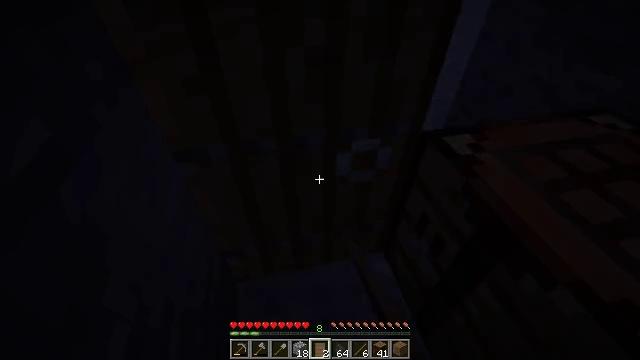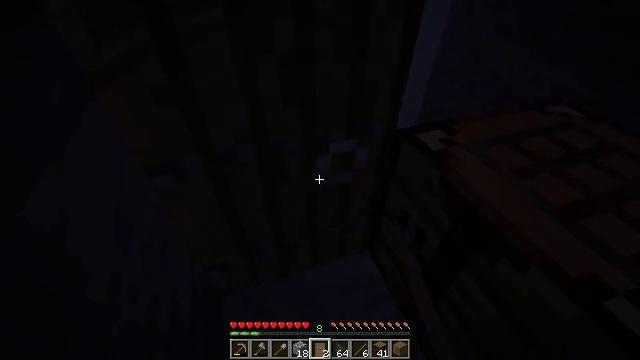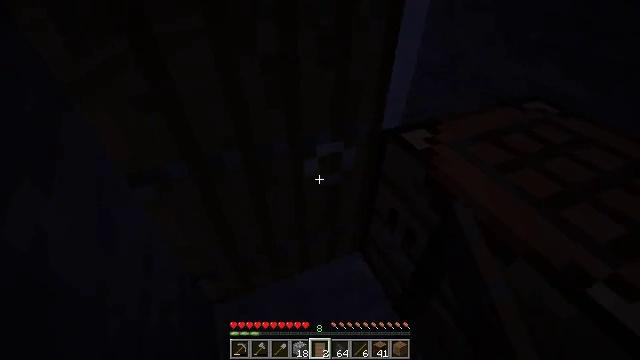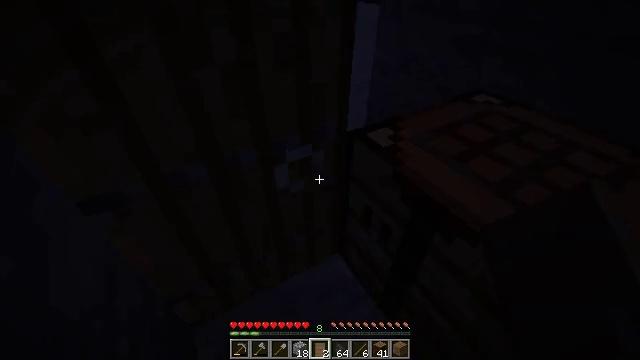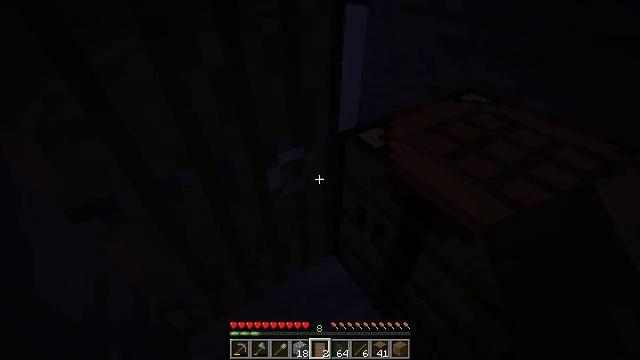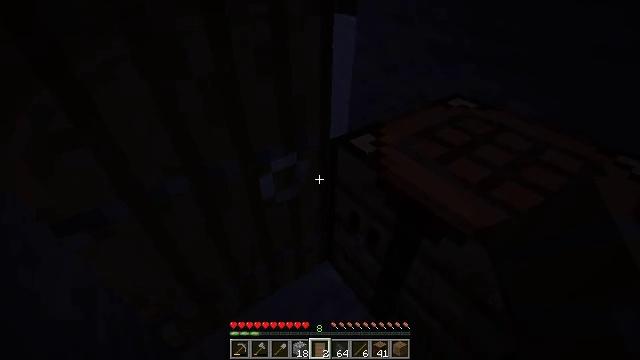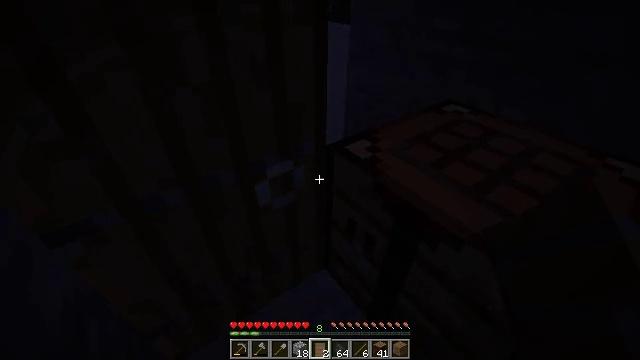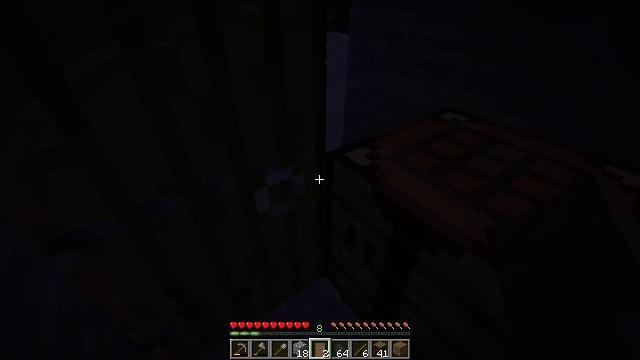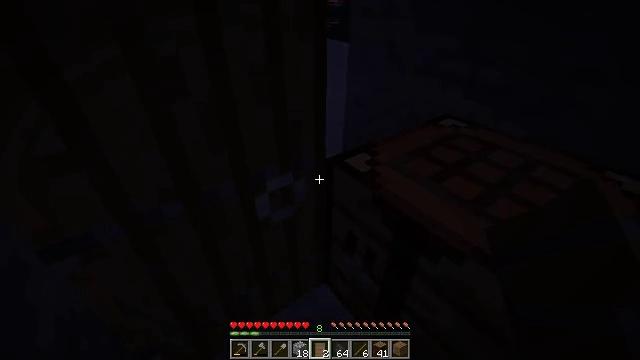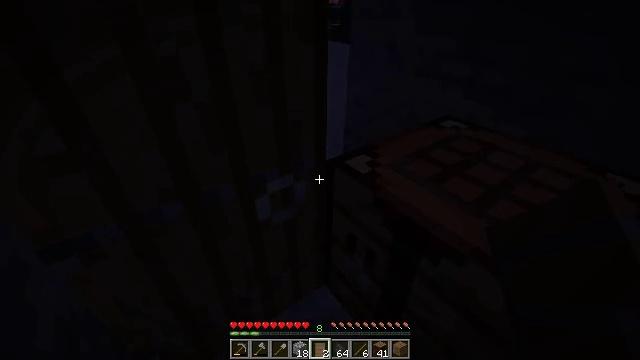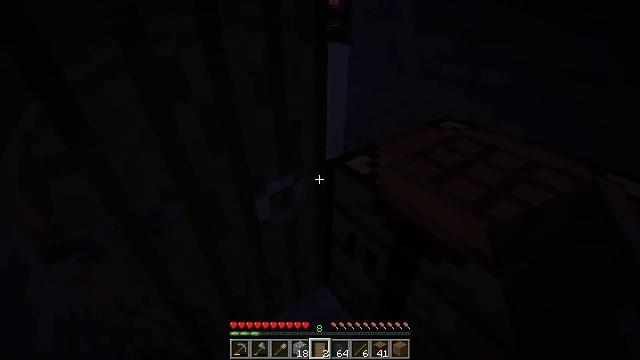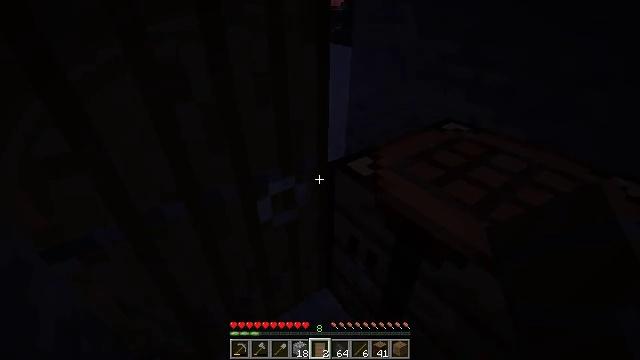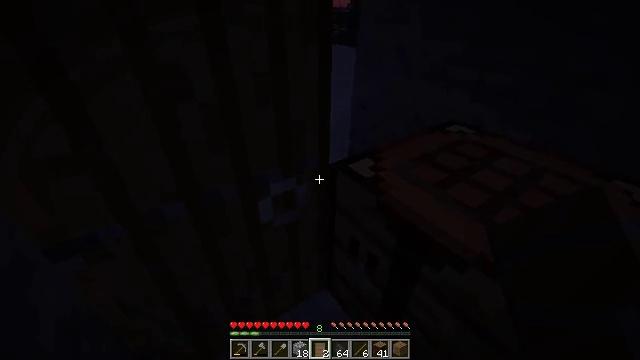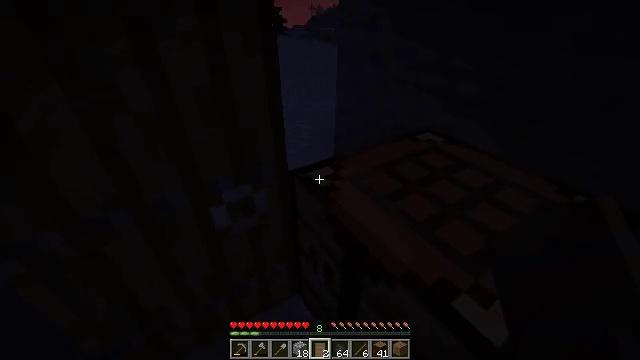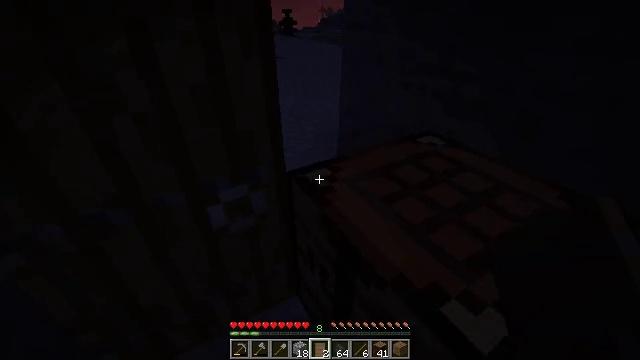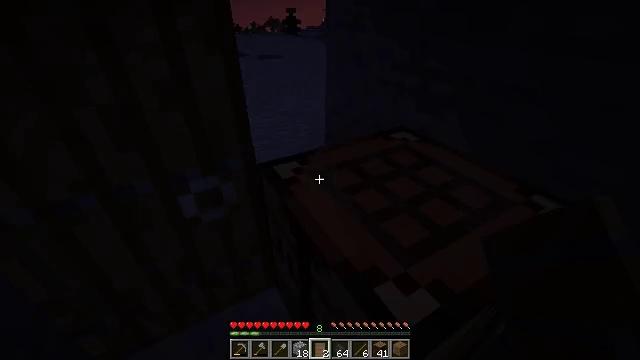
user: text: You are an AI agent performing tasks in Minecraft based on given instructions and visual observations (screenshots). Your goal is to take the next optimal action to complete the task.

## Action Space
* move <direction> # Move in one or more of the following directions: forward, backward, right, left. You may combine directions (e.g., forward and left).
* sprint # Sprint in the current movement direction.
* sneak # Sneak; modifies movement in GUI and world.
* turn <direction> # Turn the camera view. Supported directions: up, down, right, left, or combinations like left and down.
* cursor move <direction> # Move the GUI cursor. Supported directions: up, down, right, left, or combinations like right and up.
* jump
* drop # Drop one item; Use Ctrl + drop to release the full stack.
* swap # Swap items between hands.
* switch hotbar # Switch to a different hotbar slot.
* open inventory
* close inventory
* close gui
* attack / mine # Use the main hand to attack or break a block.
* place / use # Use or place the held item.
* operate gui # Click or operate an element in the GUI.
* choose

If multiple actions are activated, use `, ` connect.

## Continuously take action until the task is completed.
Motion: motion action
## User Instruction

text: Collect the spruce door for reuse.
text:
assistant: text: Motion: turn right
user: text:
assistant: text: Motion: turn right
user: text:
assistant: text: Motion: turn right and up
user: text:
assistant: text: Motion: turn right
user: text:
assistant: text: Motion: turn right and up
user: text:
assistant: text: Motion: turn right and up
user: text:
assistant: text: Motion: turn up
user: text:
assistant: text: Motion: turn up
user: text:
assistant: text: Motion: no_op
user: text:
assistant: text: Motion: no_op
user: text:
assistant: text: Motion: no_op
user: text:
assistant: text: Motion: move right, turn left
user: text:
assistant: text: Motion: move right, turn left
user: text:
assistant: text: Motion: move right, turn left
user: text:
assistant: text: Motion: move right
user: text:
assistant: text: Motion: turn left
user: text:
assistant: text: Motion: turn left
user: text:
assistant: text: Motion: no_op
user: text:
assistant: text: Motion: turn left and up
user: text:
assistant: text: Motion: turn left and up
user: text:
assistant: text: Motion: turn up
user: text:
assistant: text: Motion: turn left and up
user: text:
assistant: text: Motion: turn left and up
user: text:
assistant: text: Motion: turn left and up
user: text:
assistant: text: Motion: turn left
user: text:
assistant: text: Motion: no_op
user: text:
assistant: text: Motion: no_op
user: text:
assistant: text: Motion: turn left
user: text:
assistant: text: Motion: turn left and up
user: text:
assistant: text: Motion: turn left and up